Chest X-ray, PA view. Patient: 10 years old, sex M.
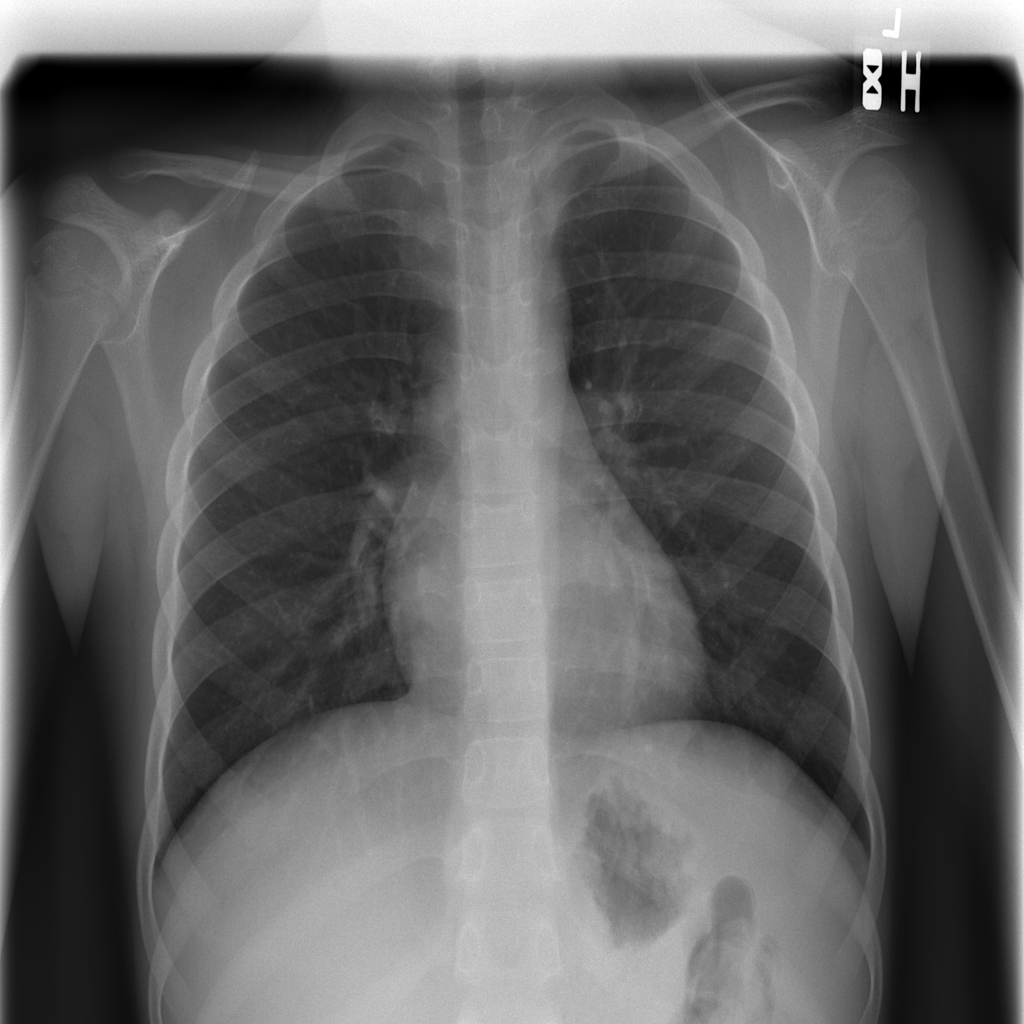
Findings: No Finding